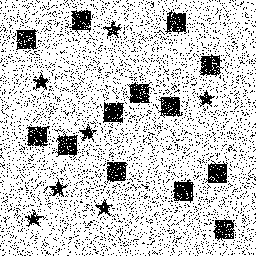
Squares: 13
Triangles: 0
Stars: 7
Total shapes: 20